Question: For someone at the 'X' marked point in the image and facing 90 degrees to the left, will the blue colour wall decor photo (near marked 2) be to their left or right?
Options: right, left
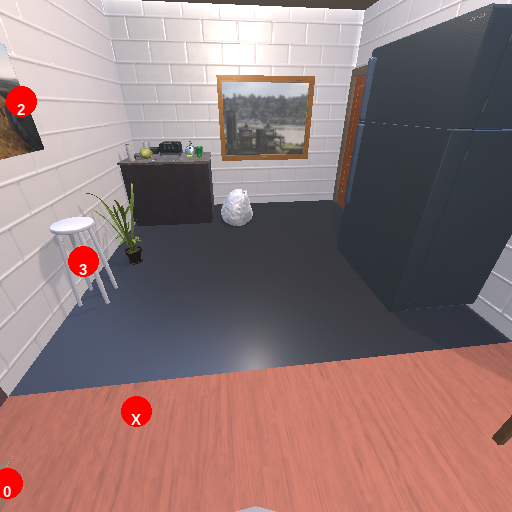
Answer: right